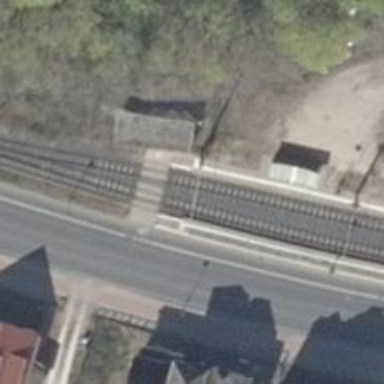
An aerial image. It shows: Tram railway with contact lines for electrification.